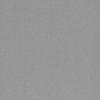
Label: dusty